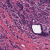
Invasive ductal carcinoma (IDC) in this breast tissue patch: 1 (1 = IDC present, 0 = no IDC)